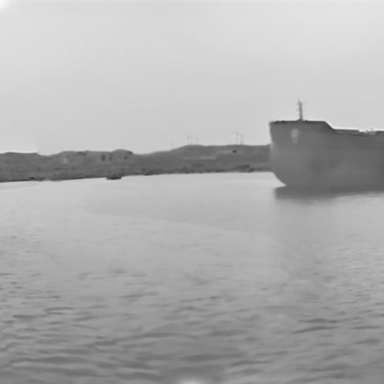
There is a liner in the infrared image.